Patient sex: M
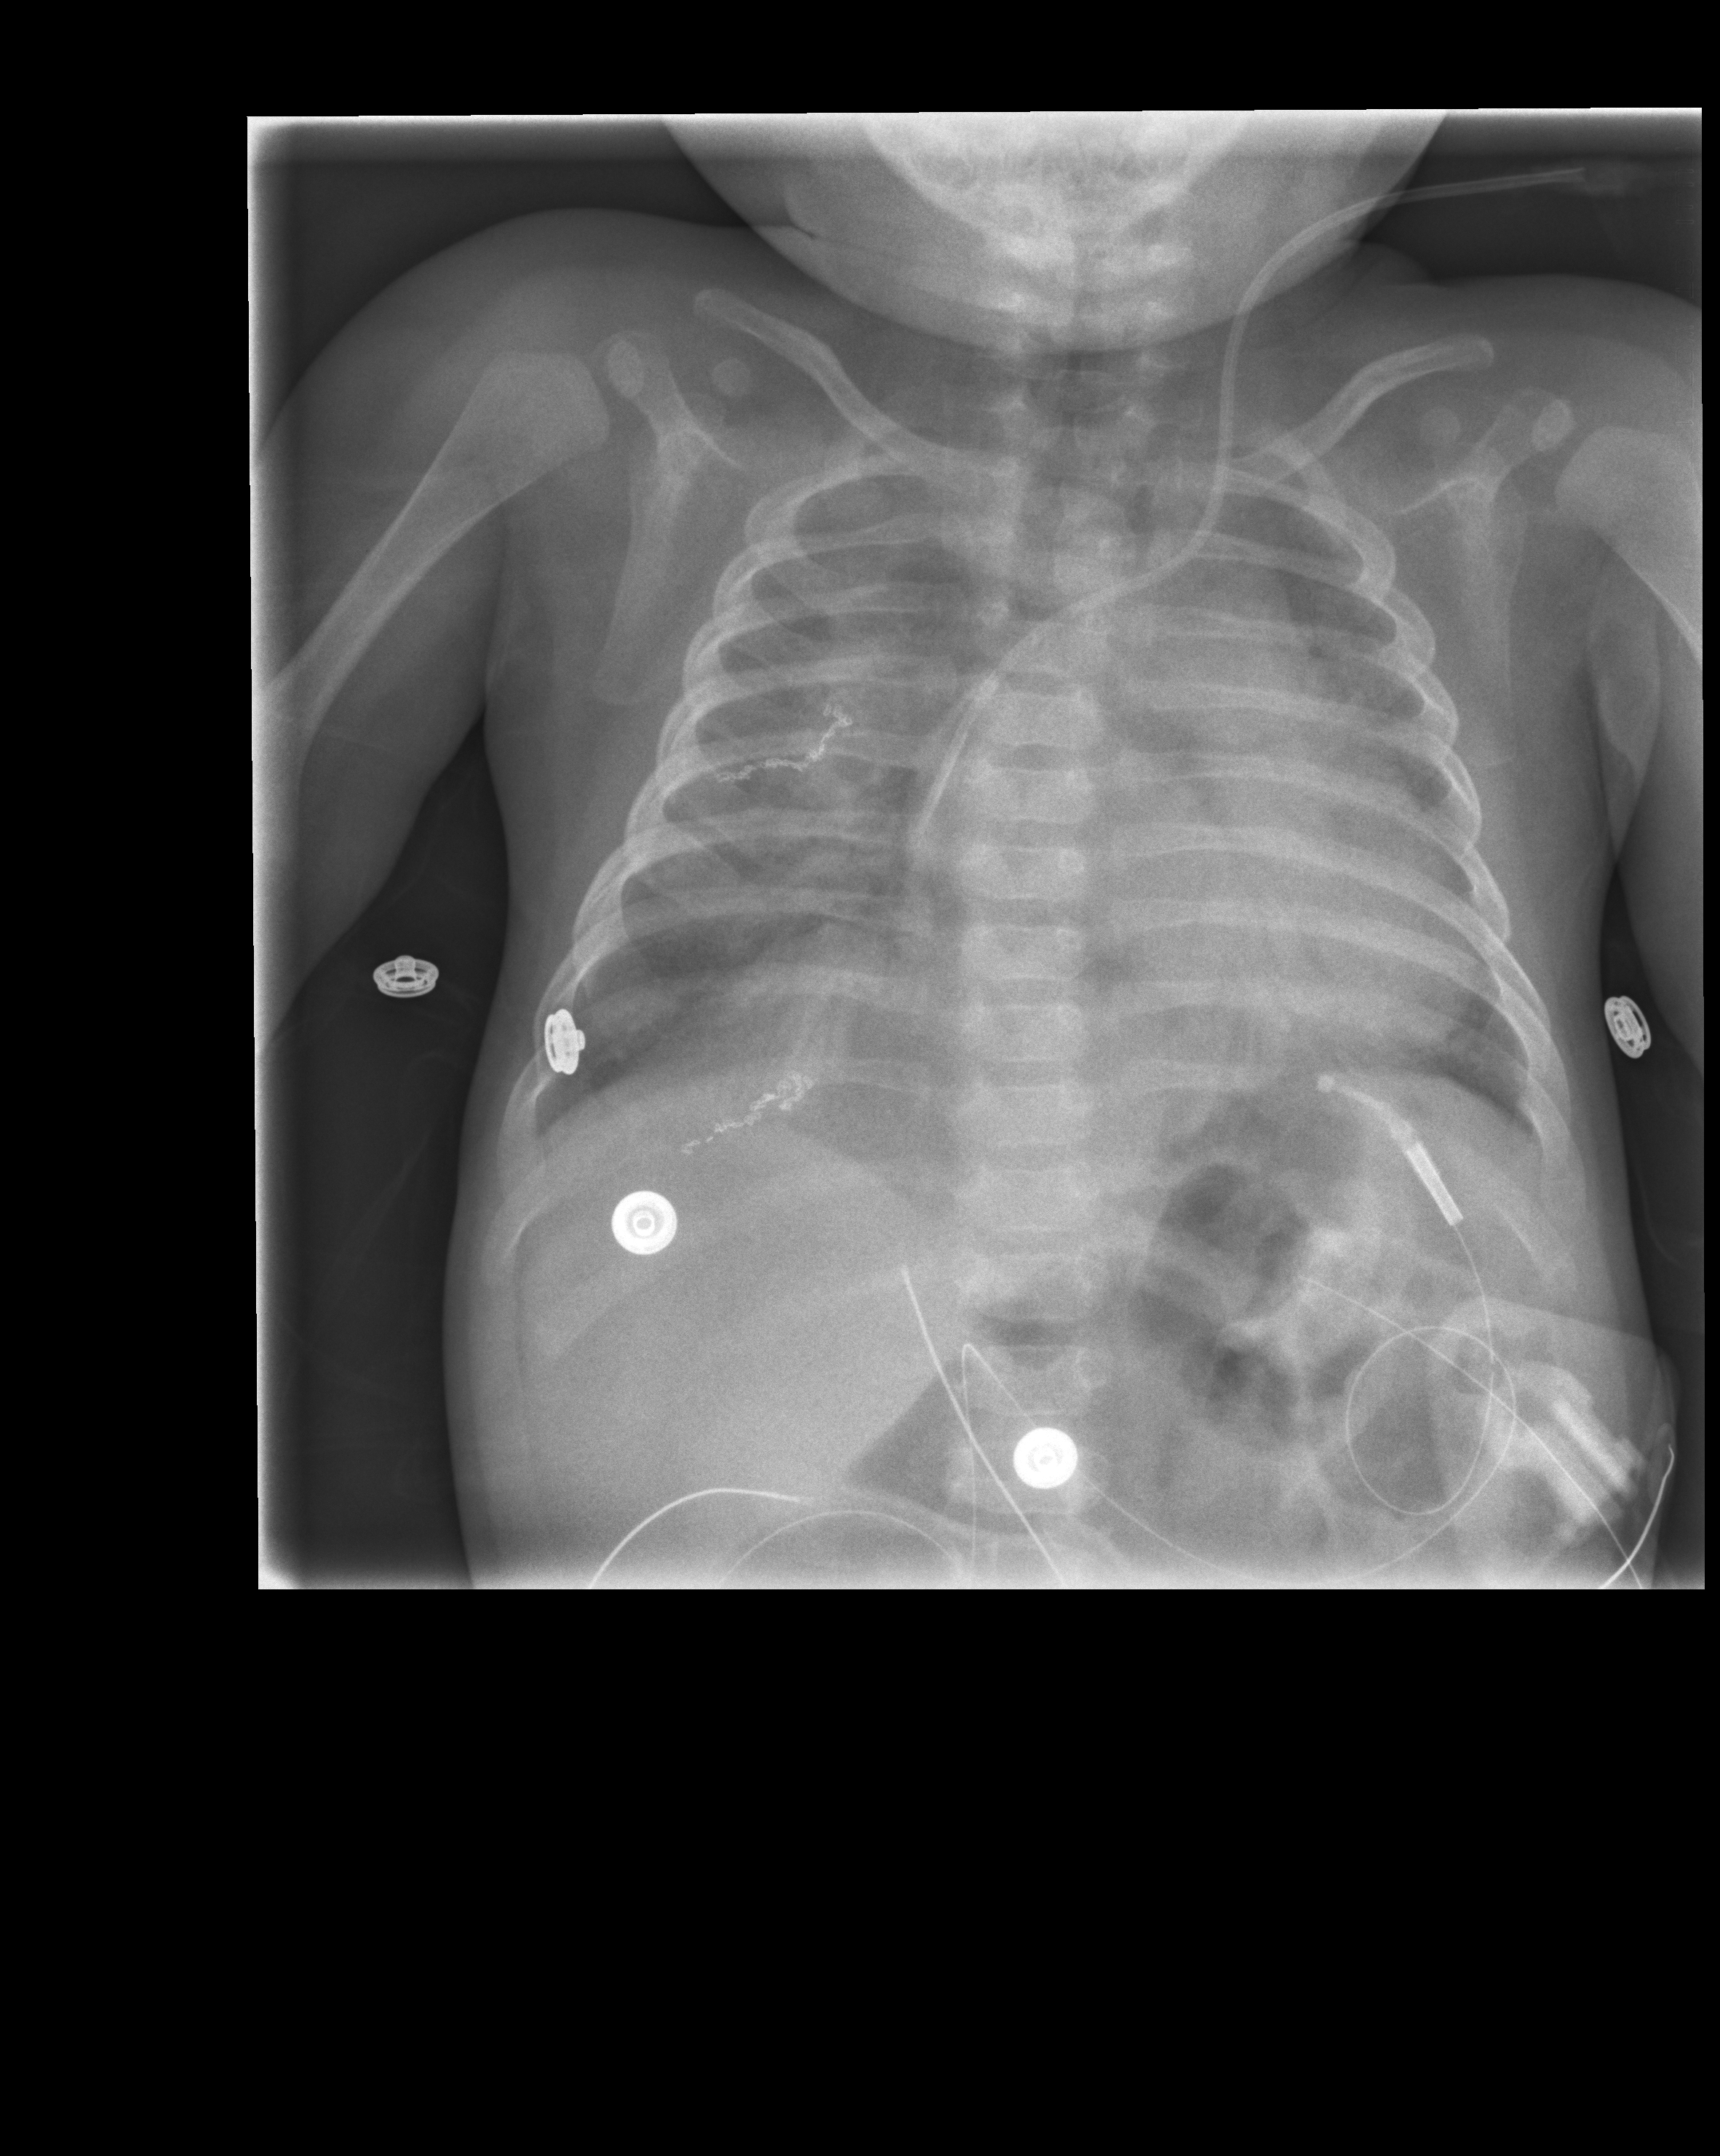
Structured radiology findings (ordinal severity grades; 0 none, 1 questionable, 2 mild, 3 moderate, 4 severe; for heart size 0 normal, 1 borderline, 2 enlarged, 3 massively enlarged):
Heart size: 1
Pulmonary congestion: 0
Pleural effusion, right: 0
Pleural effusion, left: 0
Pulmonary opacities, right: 2
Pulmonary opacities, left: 2
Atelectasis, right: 2
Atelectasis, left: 2